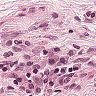
Metastatic tissue present: no